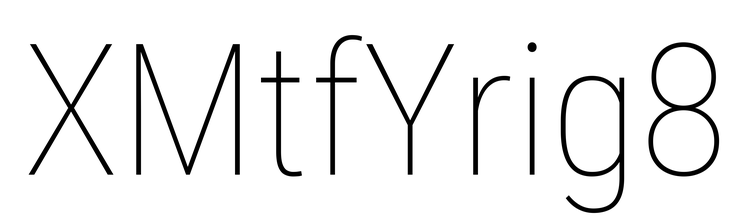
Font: Roboto_Condensed_Thin